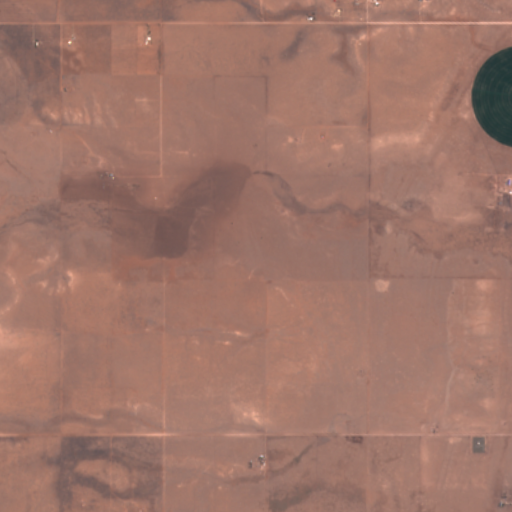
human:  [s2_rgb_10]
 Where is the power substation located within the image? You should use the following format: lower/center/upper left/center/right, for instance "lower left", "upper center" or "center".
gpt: The power substation is located in the lower right of the image.
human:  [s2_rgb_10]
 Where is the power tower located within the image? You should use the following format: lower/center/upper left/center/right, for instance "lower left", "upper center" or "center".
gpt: The power tower is located in the lower right of the image.
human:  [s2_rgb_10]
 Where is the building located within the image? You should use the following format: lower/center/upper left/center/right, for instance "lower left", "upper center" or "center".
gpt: The building is located in the lower right of the image.
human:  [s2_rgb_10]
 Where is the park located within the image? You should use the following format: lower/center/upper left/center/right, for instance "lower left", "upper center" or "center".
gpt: There is no park in the image.